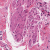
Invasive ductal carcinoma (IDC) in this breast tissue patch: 0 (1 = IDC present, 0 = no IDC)